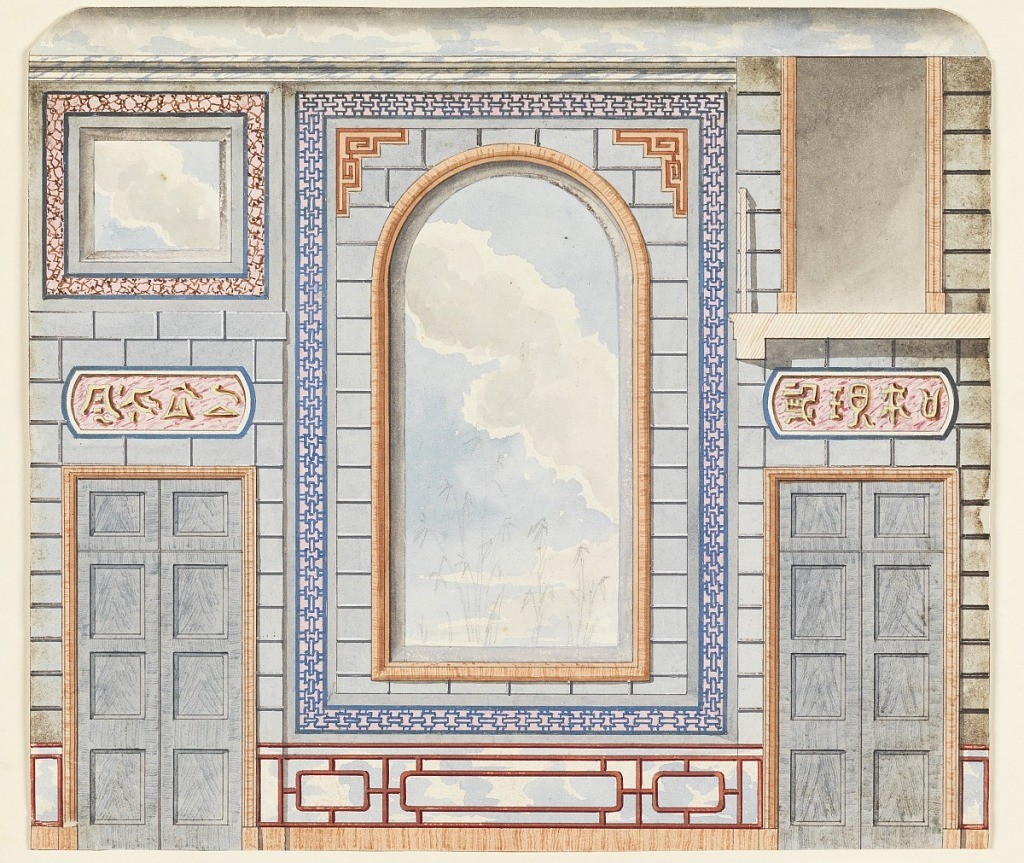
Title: Wall Decoration, Entrance Hall, North Wall, Royal Pavilion, Brighton
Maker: Frederick Crace, English, 1779–1859
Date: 1802 or earlier
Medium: Brush and watercolor, pen and black ink, graphite on white wove paper
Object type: Drawing
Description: Elevation of a wall, with doorways flanking a large central painted decoration consisting of a cloudy sky, with foliage indicated in graphite, below, enclosed in a frame and surrounded by painted representation of stonework and a border of lattice work design. Over the doorway, left, a tablet with Chinese characters, and above that a rectangular framed panel with a painted sky.